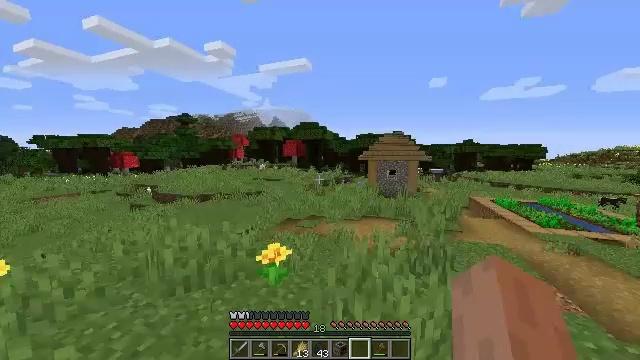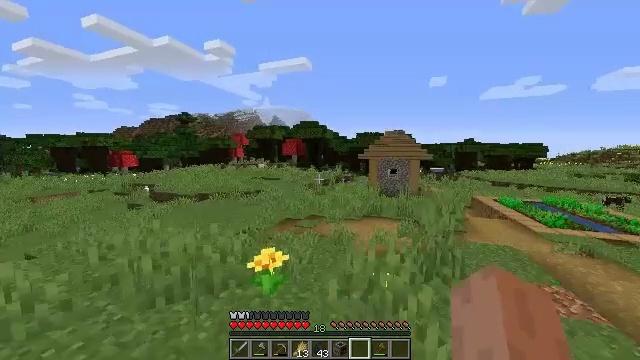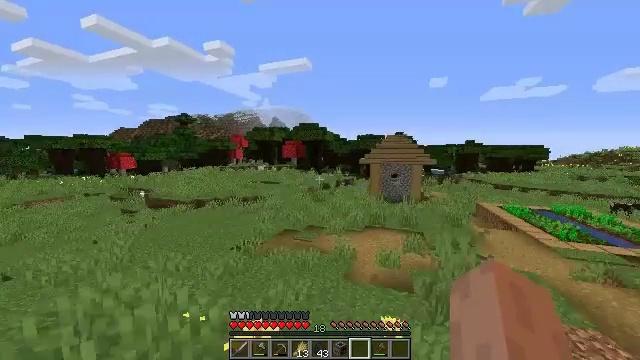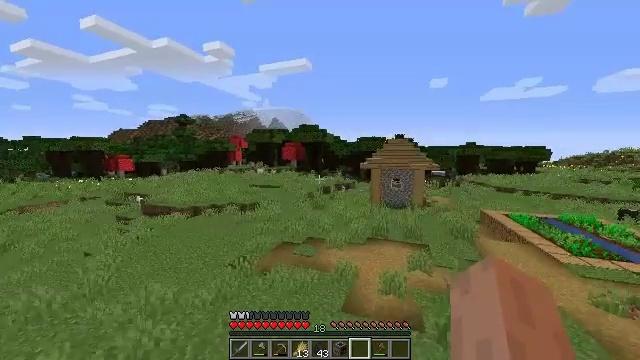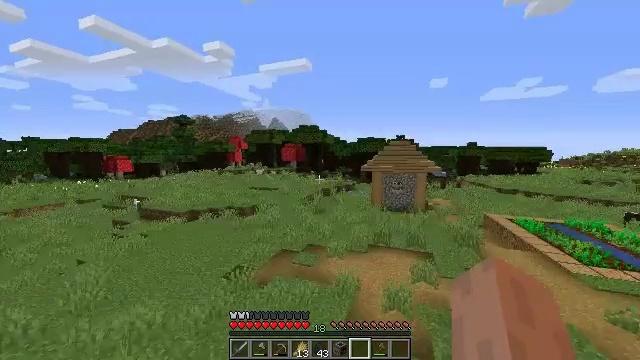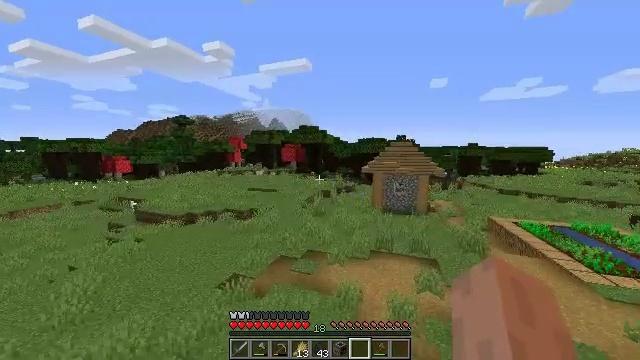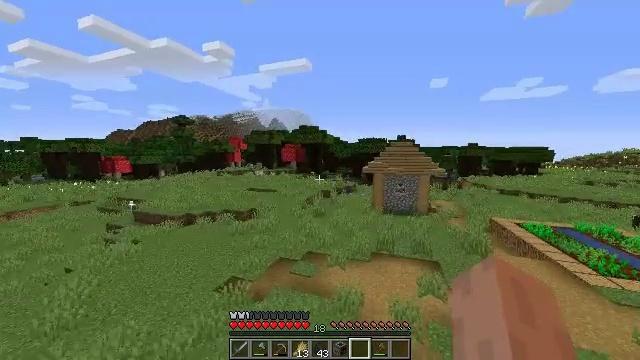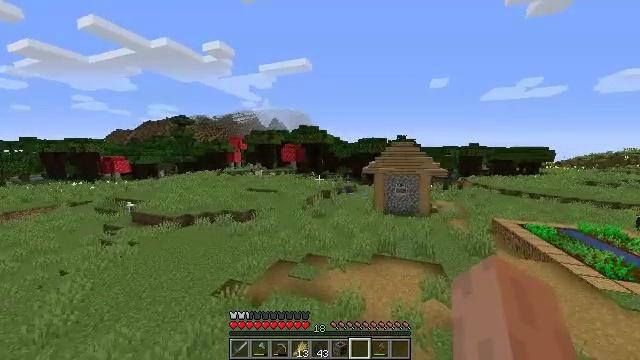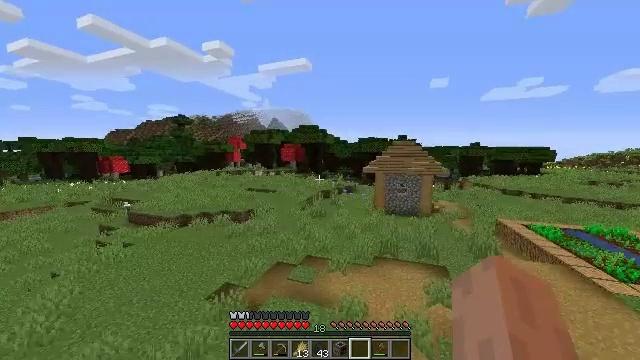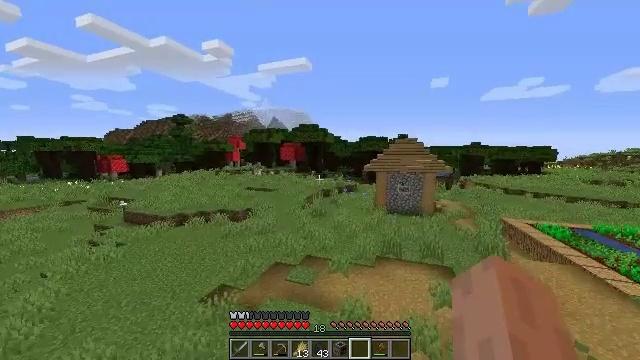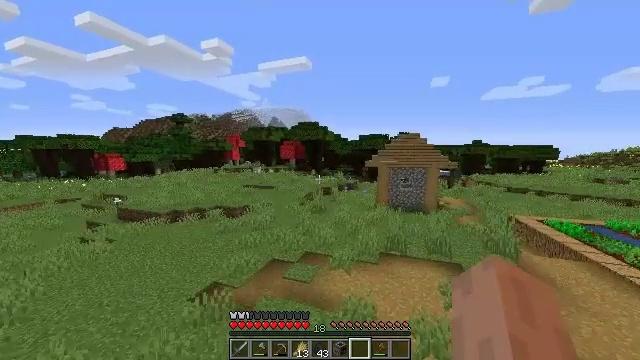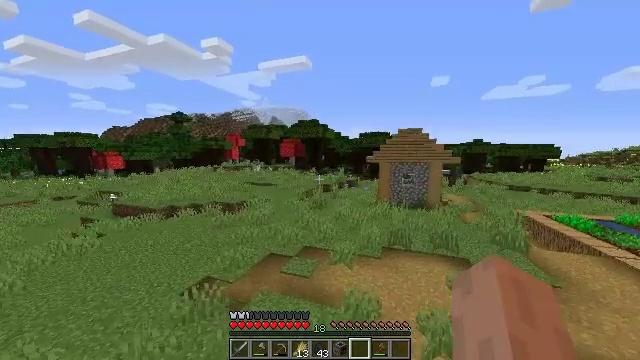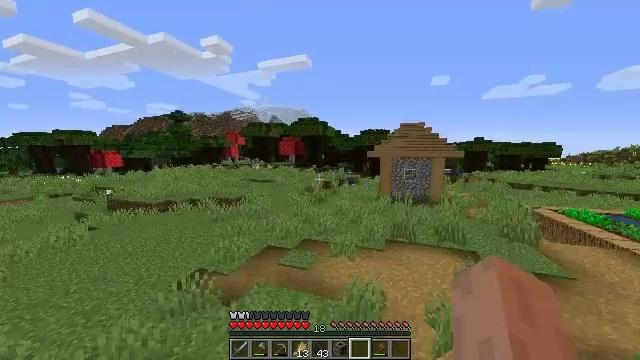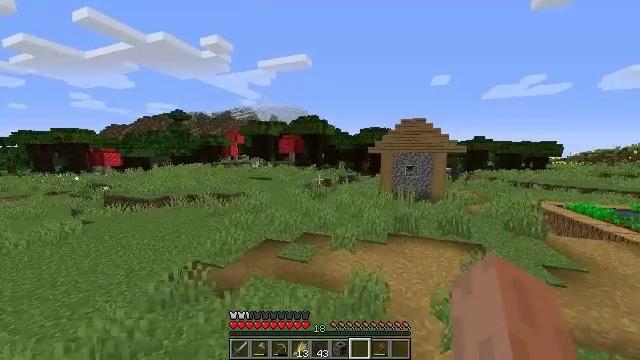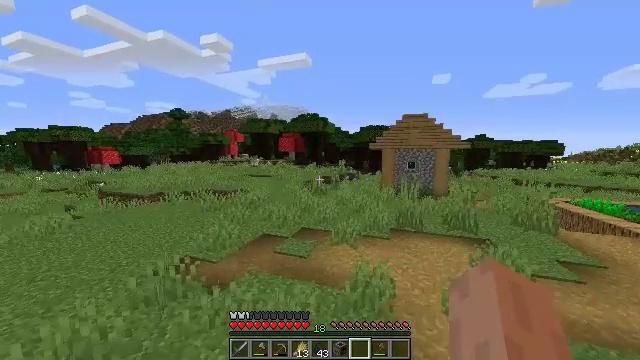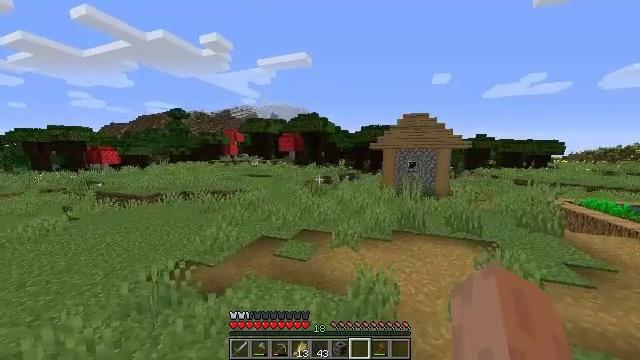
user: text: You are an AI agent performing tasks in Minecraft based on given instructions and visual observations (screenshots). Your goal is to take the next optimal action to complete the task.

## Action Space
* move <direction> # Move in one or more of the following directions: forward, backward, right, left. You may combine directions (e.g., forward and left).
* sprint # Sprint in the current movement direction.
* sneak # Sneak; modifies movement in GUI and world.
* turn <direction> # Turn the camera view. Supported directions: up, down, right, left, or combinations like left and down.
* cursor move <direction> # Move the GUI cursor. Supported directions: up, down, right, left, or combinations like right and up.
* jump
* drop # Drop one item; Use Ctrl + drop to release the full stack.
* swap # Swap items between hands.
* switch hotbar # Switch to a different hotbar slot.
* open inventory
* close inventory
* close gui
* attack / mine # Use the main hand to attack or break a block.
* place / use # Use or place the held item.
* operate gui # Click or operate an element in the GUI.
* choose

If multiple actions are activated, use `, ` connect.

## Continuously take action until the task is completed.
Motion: motion action
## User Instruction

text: Break the grindstone to collect it.
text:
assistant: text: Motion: move forward, jump
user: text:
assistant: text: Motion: move forward, jump
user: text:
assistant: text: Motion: move forward, jump
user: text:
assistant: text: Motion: move forward, jump
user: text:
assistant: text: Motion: move forward, jump
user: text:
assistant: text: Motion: move forward, jump
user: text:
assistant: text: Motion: move forward, jump
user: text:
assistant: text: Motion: move forward, jump
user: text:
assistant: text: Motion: move forward, jump
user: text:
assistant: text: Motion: move forward, jump
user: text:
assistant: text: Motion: move forward, jump
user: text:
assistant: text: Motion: move forward, jump
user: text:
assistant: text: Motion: move forward, jump
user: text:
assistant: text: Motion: move forward, jump
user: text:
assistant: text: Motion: move forward, jump
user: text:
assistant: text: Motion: move forward, jump
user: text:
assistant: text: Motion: move forward, jump
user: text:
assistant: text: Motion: move forward, jump
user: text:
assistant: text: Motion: move forward, jump
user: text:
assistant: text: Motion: move forward, jump
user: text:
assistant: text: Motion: move forward, jump
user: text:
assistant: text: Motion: move forward, jump
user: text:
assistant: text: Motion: move forward, jump
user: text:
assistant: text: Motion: move forward, jump
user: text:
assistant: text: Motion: move forward, jump
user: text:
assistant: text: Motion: move forward, jump
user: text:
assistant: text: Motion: move forward, jump
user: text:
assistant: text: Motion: move forward, jump
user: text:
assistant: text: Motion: move forward, jump
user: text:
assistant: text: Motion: move forward, turn left, jump